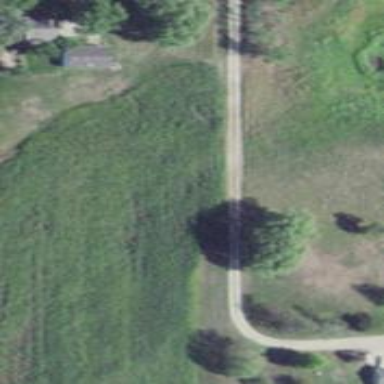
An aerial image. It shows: Driveway.